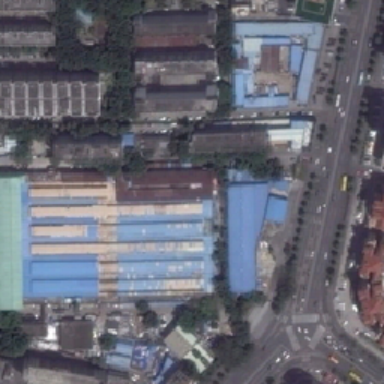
There is a very busy town near the factory .